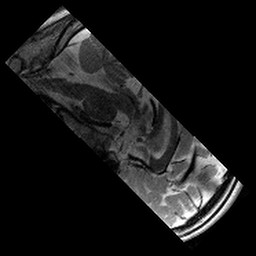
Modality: T2w
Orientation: sagittal
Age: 11
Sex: male
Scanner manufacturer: siemens
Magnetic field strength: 3 T
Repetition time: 9.23 s
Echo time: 0.067 s